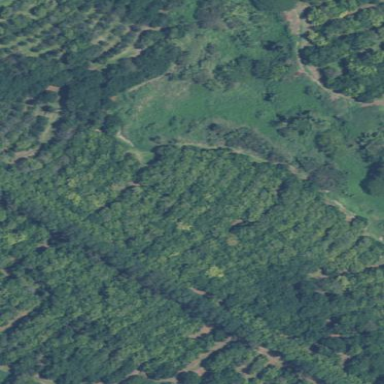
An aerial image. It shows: Orchard filled with macadamia trees.